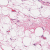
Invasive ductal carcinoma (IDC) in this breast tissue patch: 0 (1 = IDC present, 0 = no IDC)